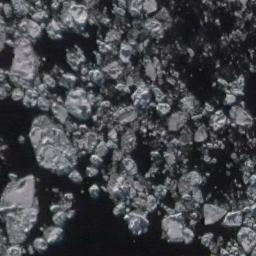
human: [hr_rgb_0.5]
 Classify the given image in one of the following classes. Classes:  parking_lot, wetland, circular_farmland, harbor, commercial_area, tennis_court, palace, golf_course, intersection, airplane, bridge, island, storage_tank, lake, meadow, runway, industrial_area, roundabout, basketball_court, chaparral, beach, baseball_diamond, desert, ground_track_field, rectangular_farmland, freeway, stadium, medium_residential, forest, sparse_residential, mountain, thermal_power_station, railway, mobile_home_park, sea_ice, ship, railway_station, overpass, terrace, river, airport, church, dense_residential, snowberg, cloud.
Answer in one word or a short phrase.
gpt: sea_ice